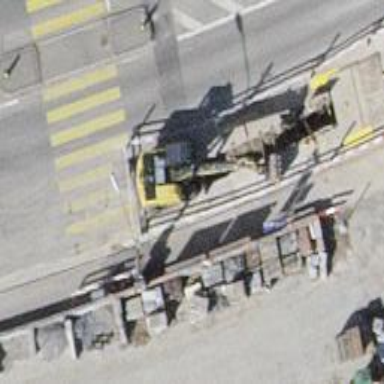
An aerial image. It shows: Bus stop with platform for public transport.